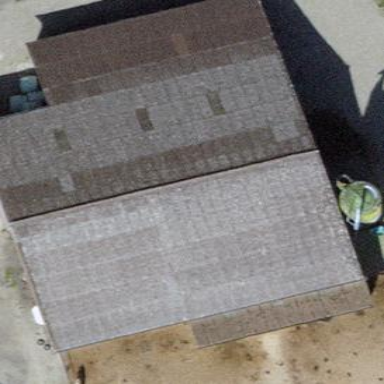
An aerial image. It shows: Gabled roof on farm auxiliary building.